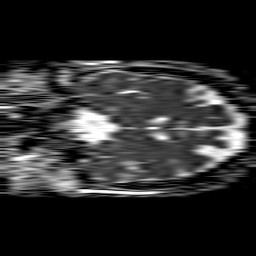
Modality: ADC
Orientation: coronal
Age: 56
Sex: female
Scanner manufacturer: philips
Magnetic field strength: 1.5 T
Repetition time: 4.6 s
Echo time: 0.08941 s